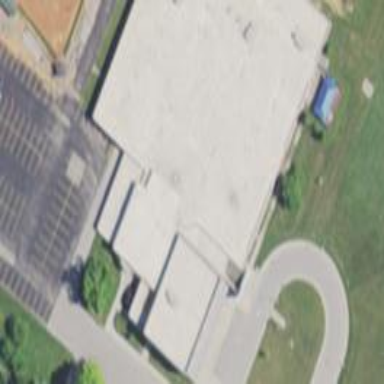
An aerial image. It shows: School building.